Question: I created a spectrogram with this code:
'''
D = librosa.amplitude_to_db(librosa.stft(y), ref=np.max)
librosa.display.specshow(D, y_axis='linear', x_axis='time')
plt.colorbar(format='%+2.0f dB')
plt.title('Log-frequency power spectrogram')
plt.savefig('sp.png')
plt.show()
'''
What should I do to extract times array and db array from this graph?

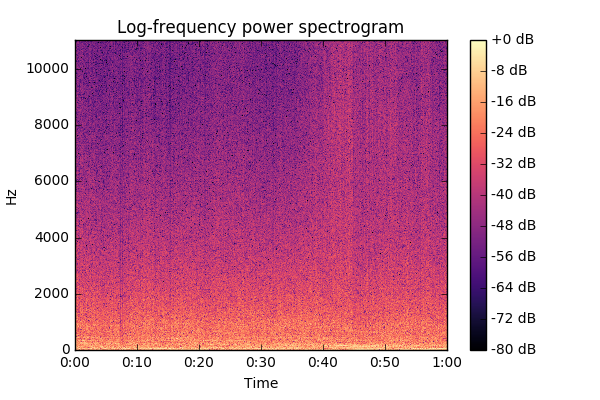
Answer: You may use the same functions that are used by librosa to plot the spectrogram to obtain the arrays along the axes. 'D' already is the "db array".
'''
import librosa
import librosa.display
import matplotlib.pyplot as plt
import numpy as np
y, sr = librosa.load(librosa.util.example_audio_file())
#sr = 22050 #default sampling rate
D = librosa.amplitude_to_db(librosa.stft(y), ref=np.max)
# yaxis
n = D.shape[0]
yout = librosa.fft_frequencies(sr=sr, n_fft=1+(2 * (n - 1)) )
print yout, yout.min(), yout.max()
#xaxis
m = D.shape[1]
hop_length=512
xout = librosa.frames_to_time(np.arange(m+1), sr=sr, hop_length=hop_length)
print xout, xout.min(), xout.max()
librosa.display.specshow(D, sr=sr, hop_length=hop_length, y_axis='linear', x_axis='time')
plt.colorbar(format='%+2.0f dB')
plt.title('Log-frequency power spectrogram')
plt.savefig('sp.png')
plt.show()
'''